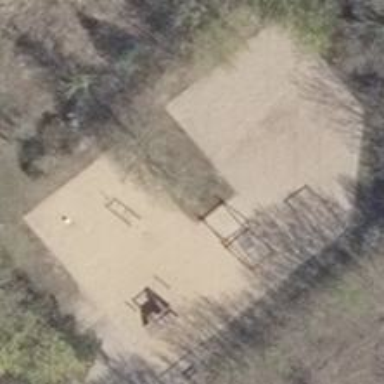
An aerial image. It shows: Playground area for leisure land.